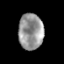
Tissue: prostate
Cell type: T cells
Senescence score: 0.3027
Nuclear area (px): 871
Mean DAPI intensity: 151.049